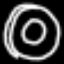
Label: donut